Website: home-depot
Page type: delivery-shipping
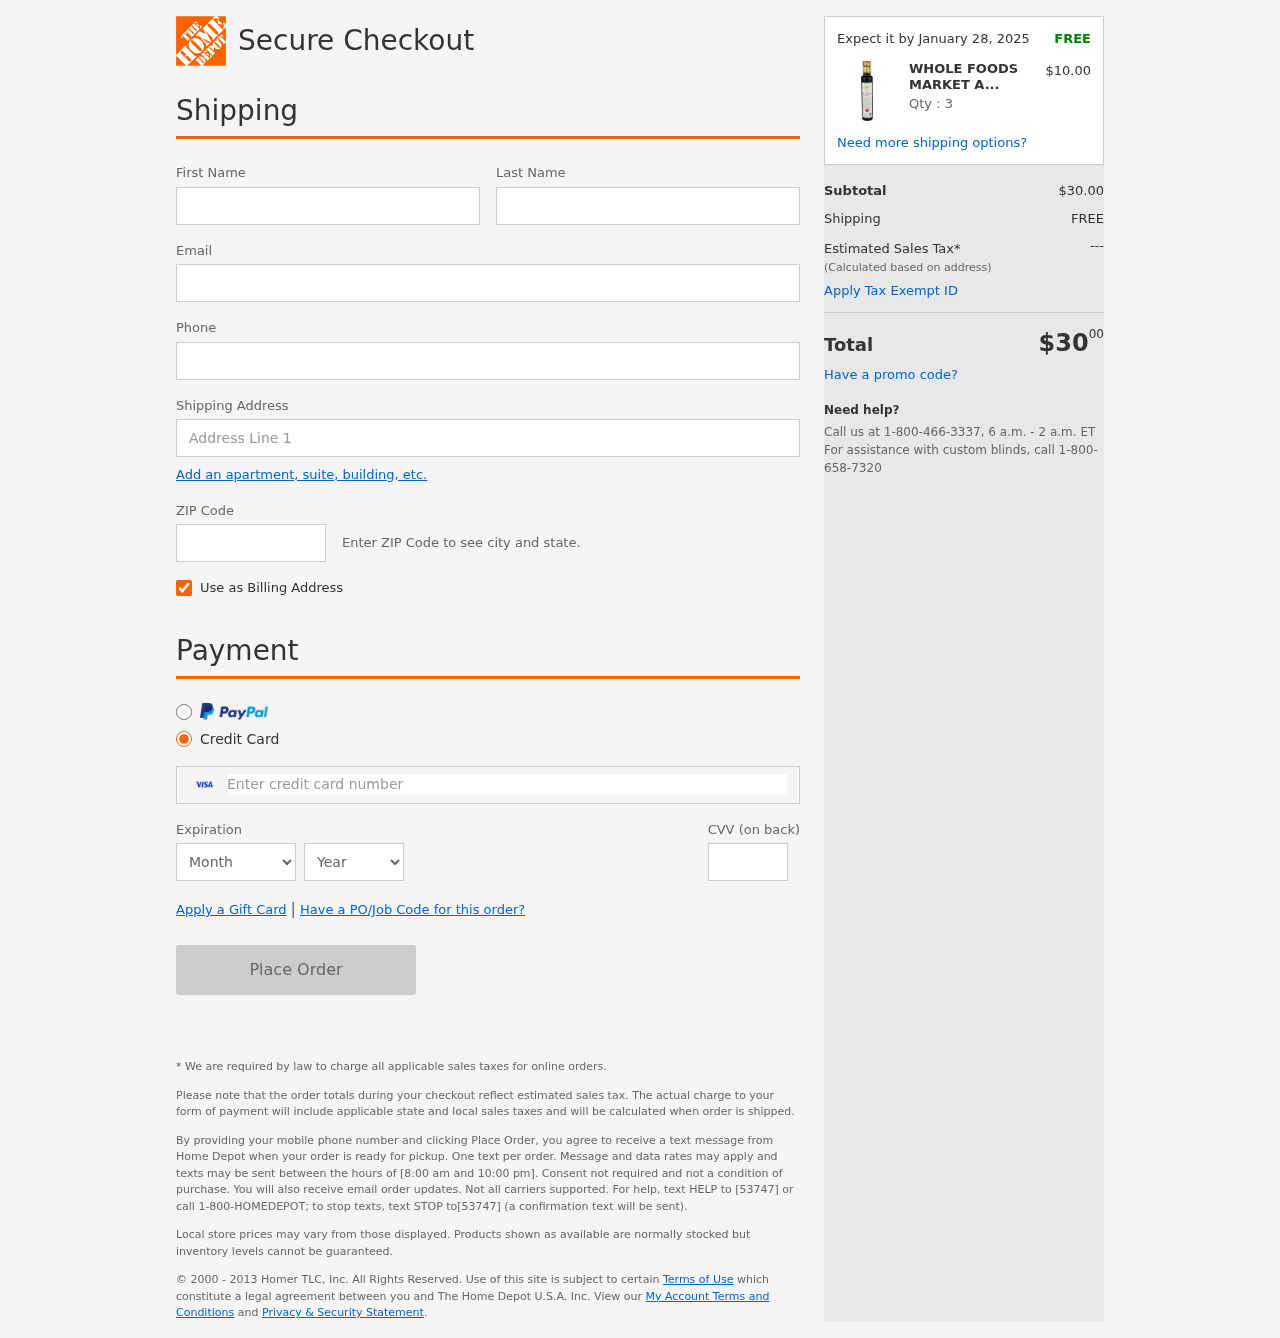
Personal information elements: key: PII_CARD_CVV
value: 145
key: PII_CARD_EXPIRY_MONTH
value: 08
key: PII_CARD_EXPIRY_YEAR
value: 27
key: PII_CARD_NUMBER
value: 4042 1549 3885 4566
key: PII_EMAIL
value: kimberly_smith@hotmail.com
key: PII_FIRSTNAME
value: Kimberly
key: PII_LASTNAME
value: Smith
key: PII_PHONE
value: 7366139018
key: PII_POSTCODE
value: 81305
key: PII_STREET
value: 8405 Nelson Canyon Suite 085
Product elements: key: PRODUCT1_NAME
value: WHOLE FOODS MARKET Aged Balsamic Vinegar of Modena, 8.5 FZ
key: PRODUCT1_PRICE
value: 10
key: PRODUCT1_QUANTITY
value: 3
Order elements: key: ORDER_DELIVERY_DATE
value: Expect it by January 28, 2025
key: ORDER_SUBTOTAL
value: $30.00
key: ORDER_SHIPPING_COST
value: FREE
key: ORDER_TOTAL
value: $3000